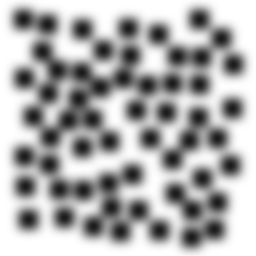
Squares: 58
Triangles: 0
Stars: 0
Total shapes: 58